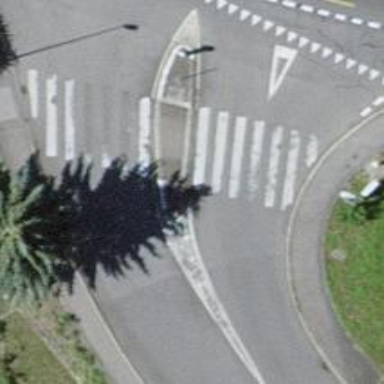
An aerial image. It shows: Kerb serving as barrier.